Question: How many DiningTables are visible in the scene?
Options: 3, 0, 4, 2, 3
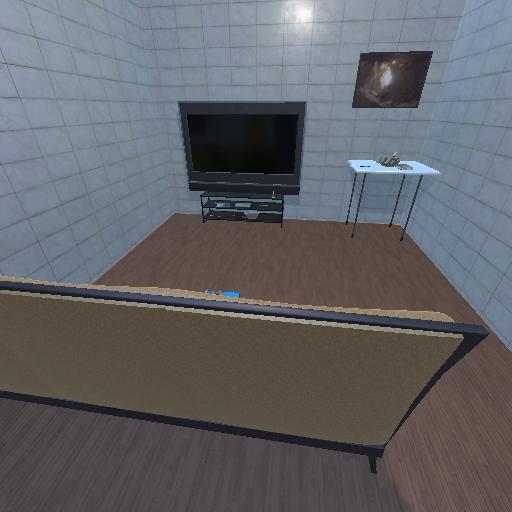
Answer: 3